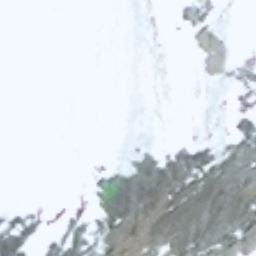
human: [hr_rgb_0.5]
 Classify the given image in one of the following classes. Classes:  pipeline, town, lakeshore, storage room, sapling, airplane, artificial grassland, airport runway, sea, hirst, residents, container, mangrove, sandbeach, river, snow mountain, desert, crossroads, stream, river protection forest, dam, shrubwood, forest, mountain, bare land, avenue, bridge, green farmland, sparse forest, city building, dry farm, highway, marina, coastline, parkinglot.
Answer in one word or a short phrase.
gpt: snow mountain